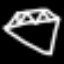
Label: diamond